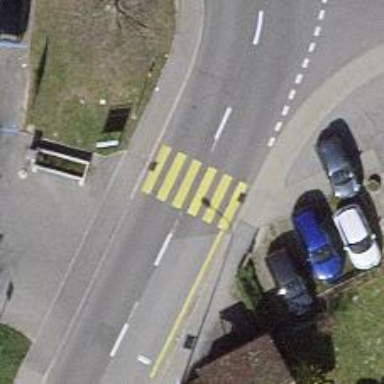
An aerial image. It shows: Marked crossing on the road.